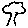
Label: tree